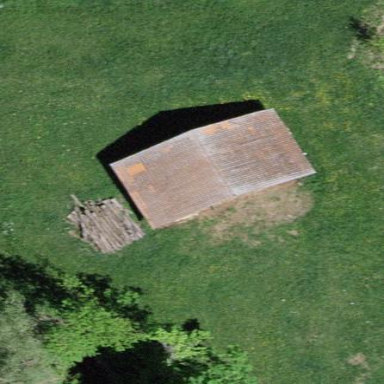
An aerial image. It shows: Farm auxiliary building.